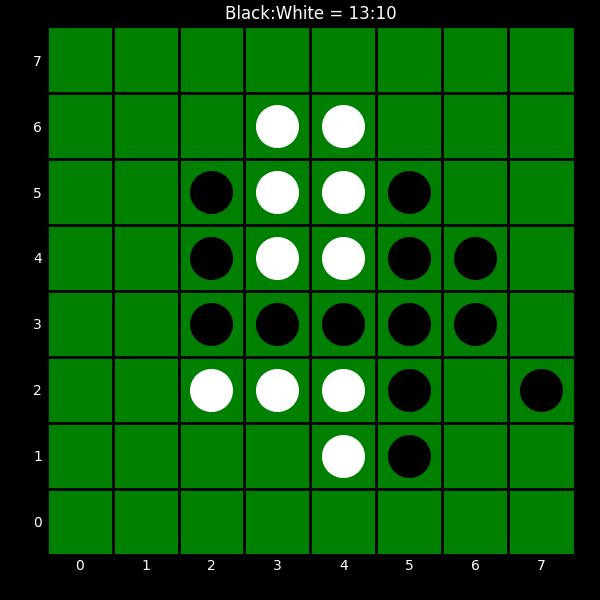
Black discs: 13
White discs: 10